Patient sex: M
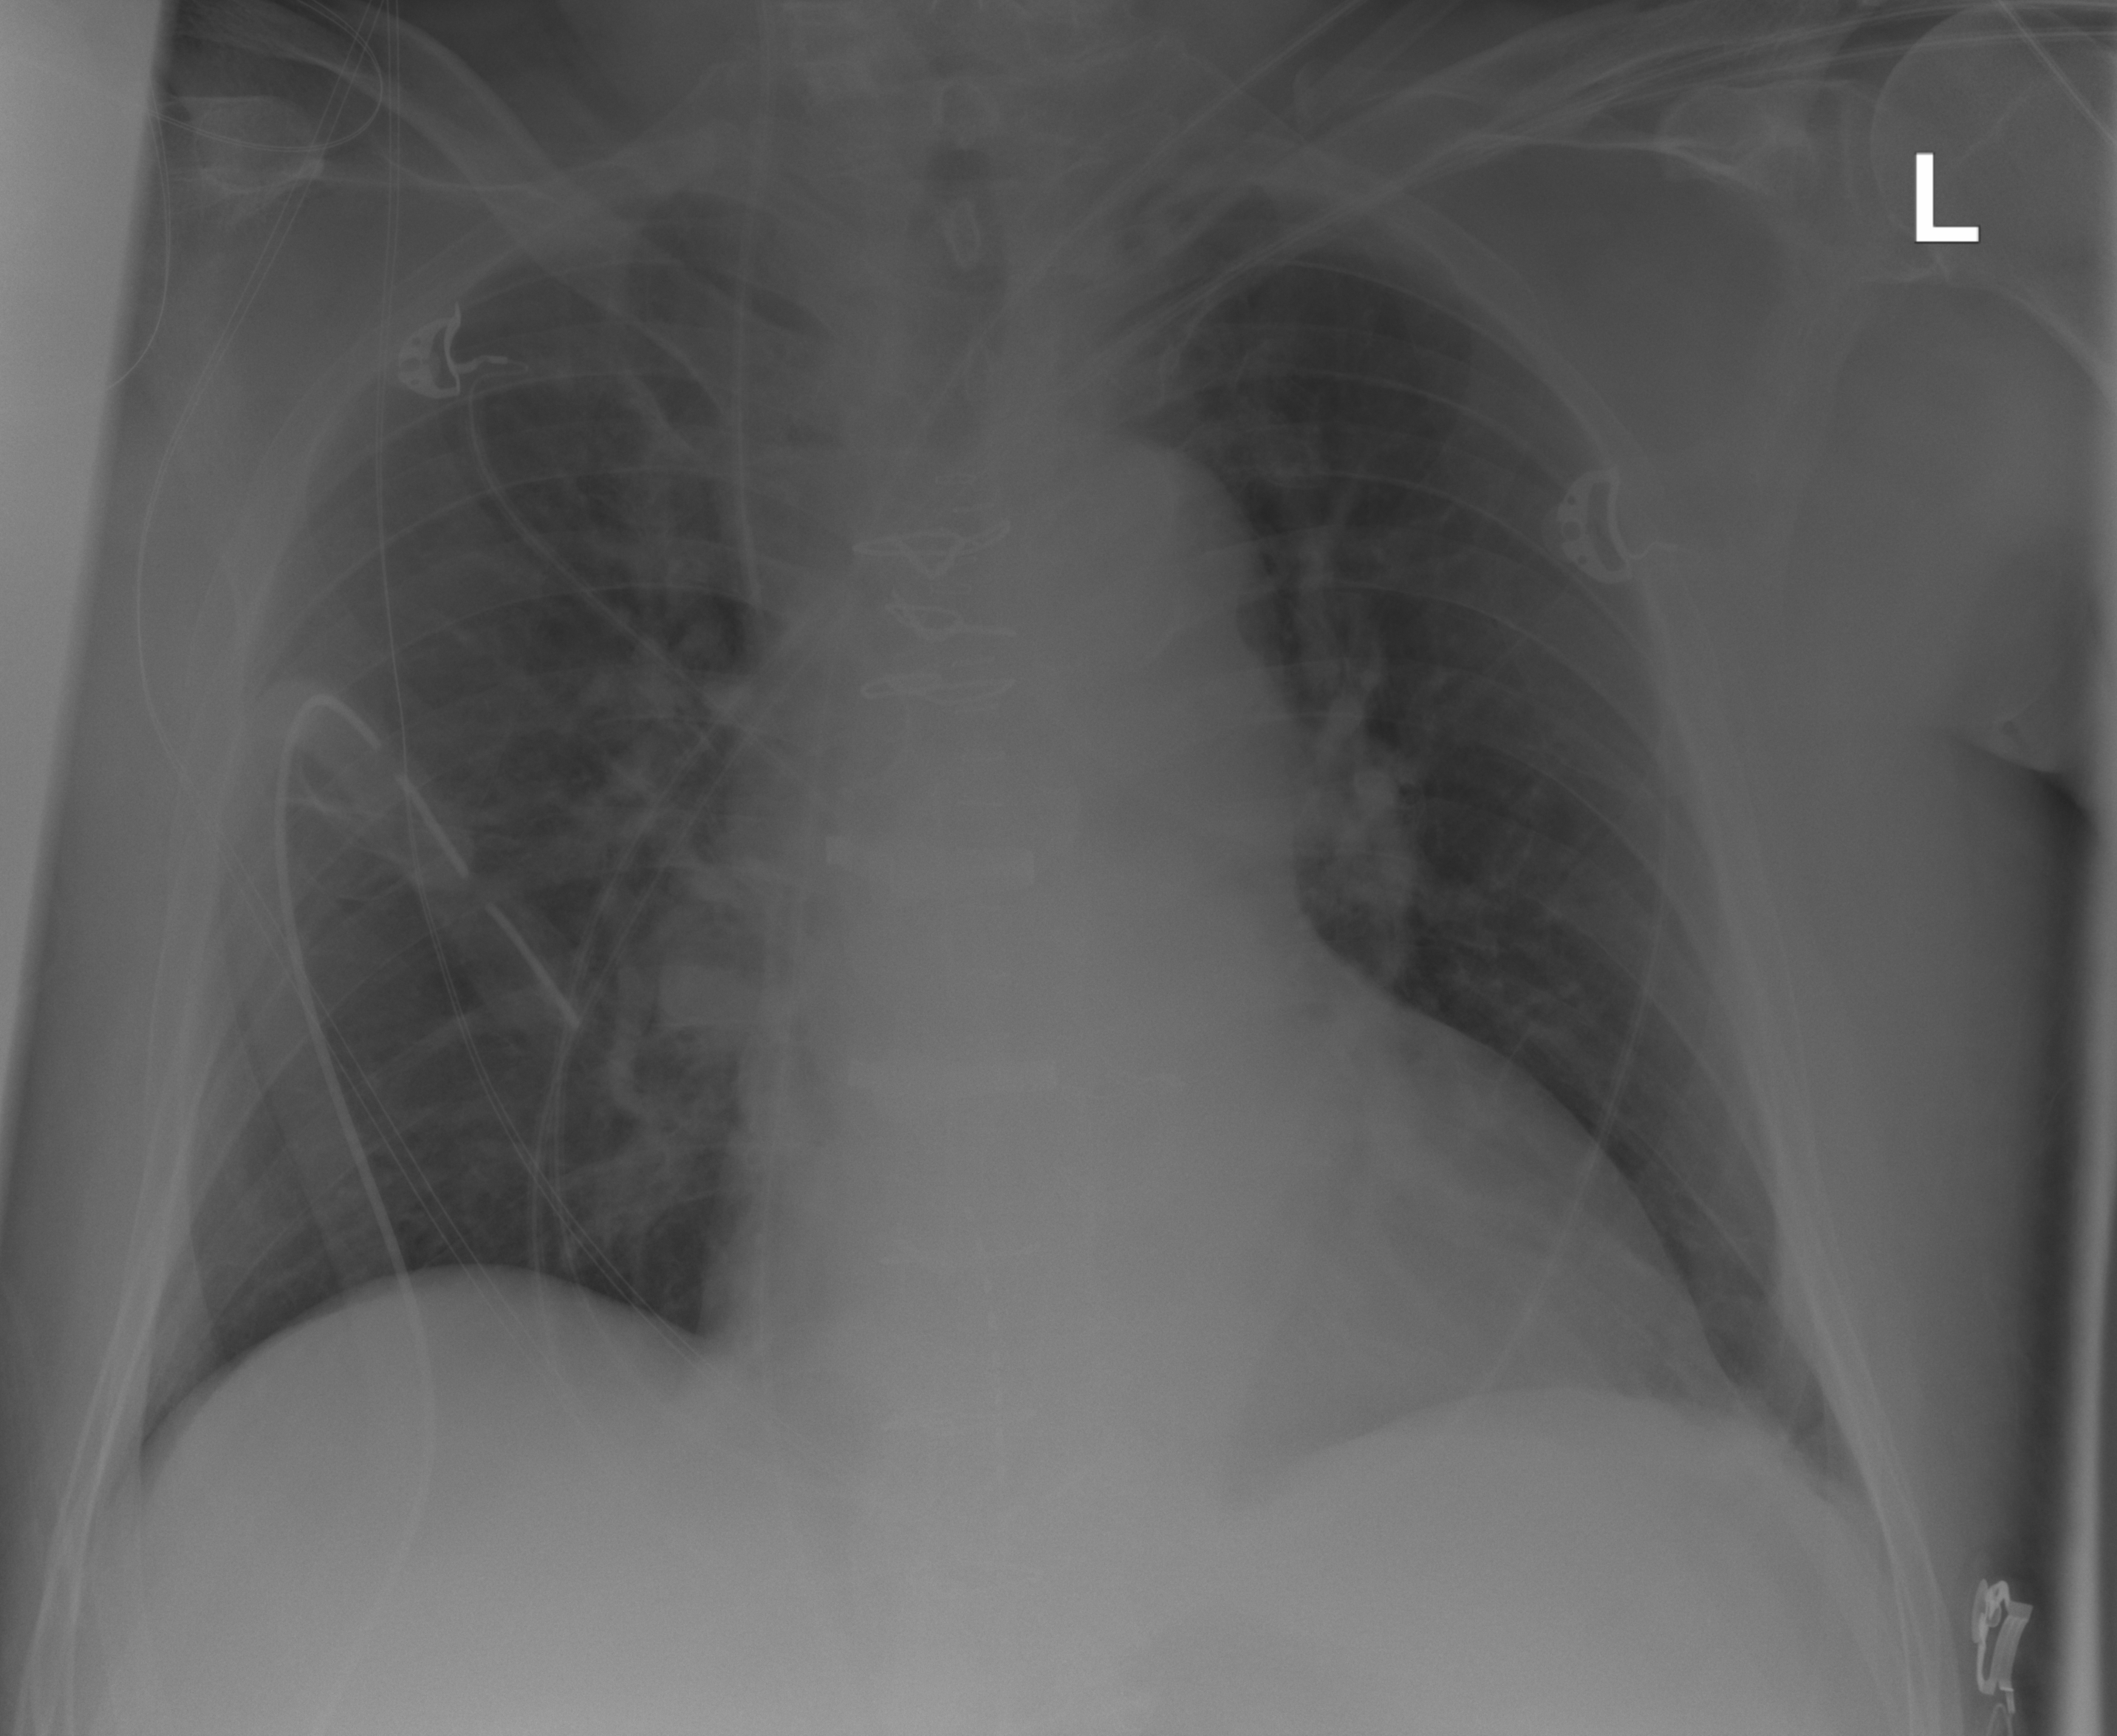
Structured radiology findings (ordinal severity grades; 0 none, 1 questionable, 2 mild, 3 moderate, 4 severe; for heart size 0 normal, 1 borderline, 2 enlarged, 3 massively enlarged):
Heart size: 0
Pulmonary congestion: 0
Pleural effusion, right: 0
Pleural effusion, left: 1
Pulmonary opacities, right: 0
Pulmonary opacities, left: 0
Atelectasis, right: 2
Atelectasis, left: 2